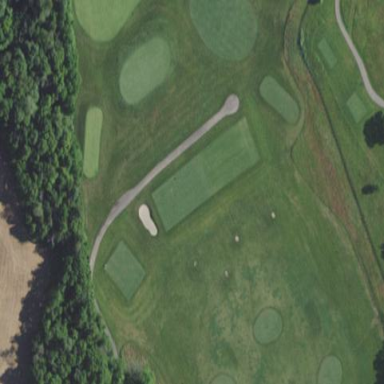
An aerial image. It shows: Golf tee on grassy land.